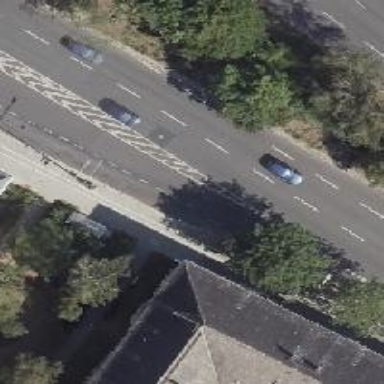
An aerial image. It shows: Secondary road with asphalt surface and cycle track on the right.